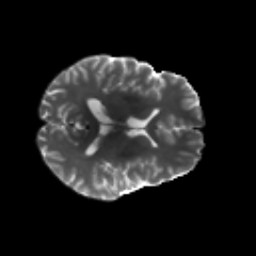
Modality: T2w
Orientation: axial
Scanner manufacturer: siemens
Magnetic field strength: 3 T
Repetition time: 4.16 s
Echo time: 0.0806 s